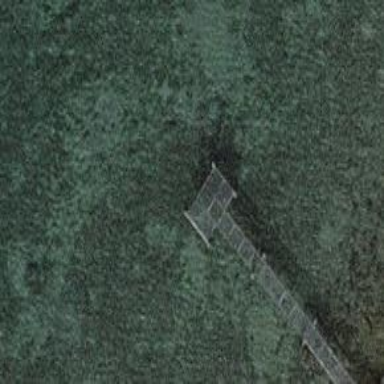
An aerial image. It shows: Man-made pier.